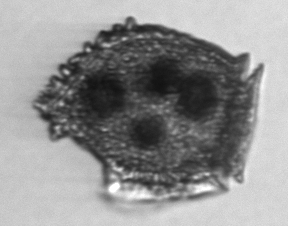
Label: Dinophysis_norvegica